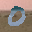
Label: 0